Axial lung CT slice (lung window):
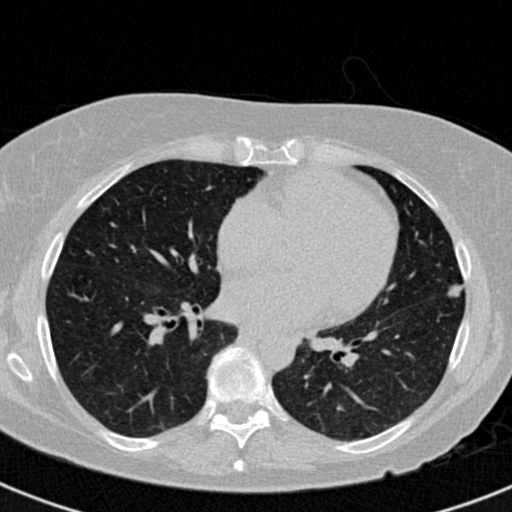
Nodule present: yes
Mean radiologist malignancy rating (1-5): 3.5